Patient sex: M
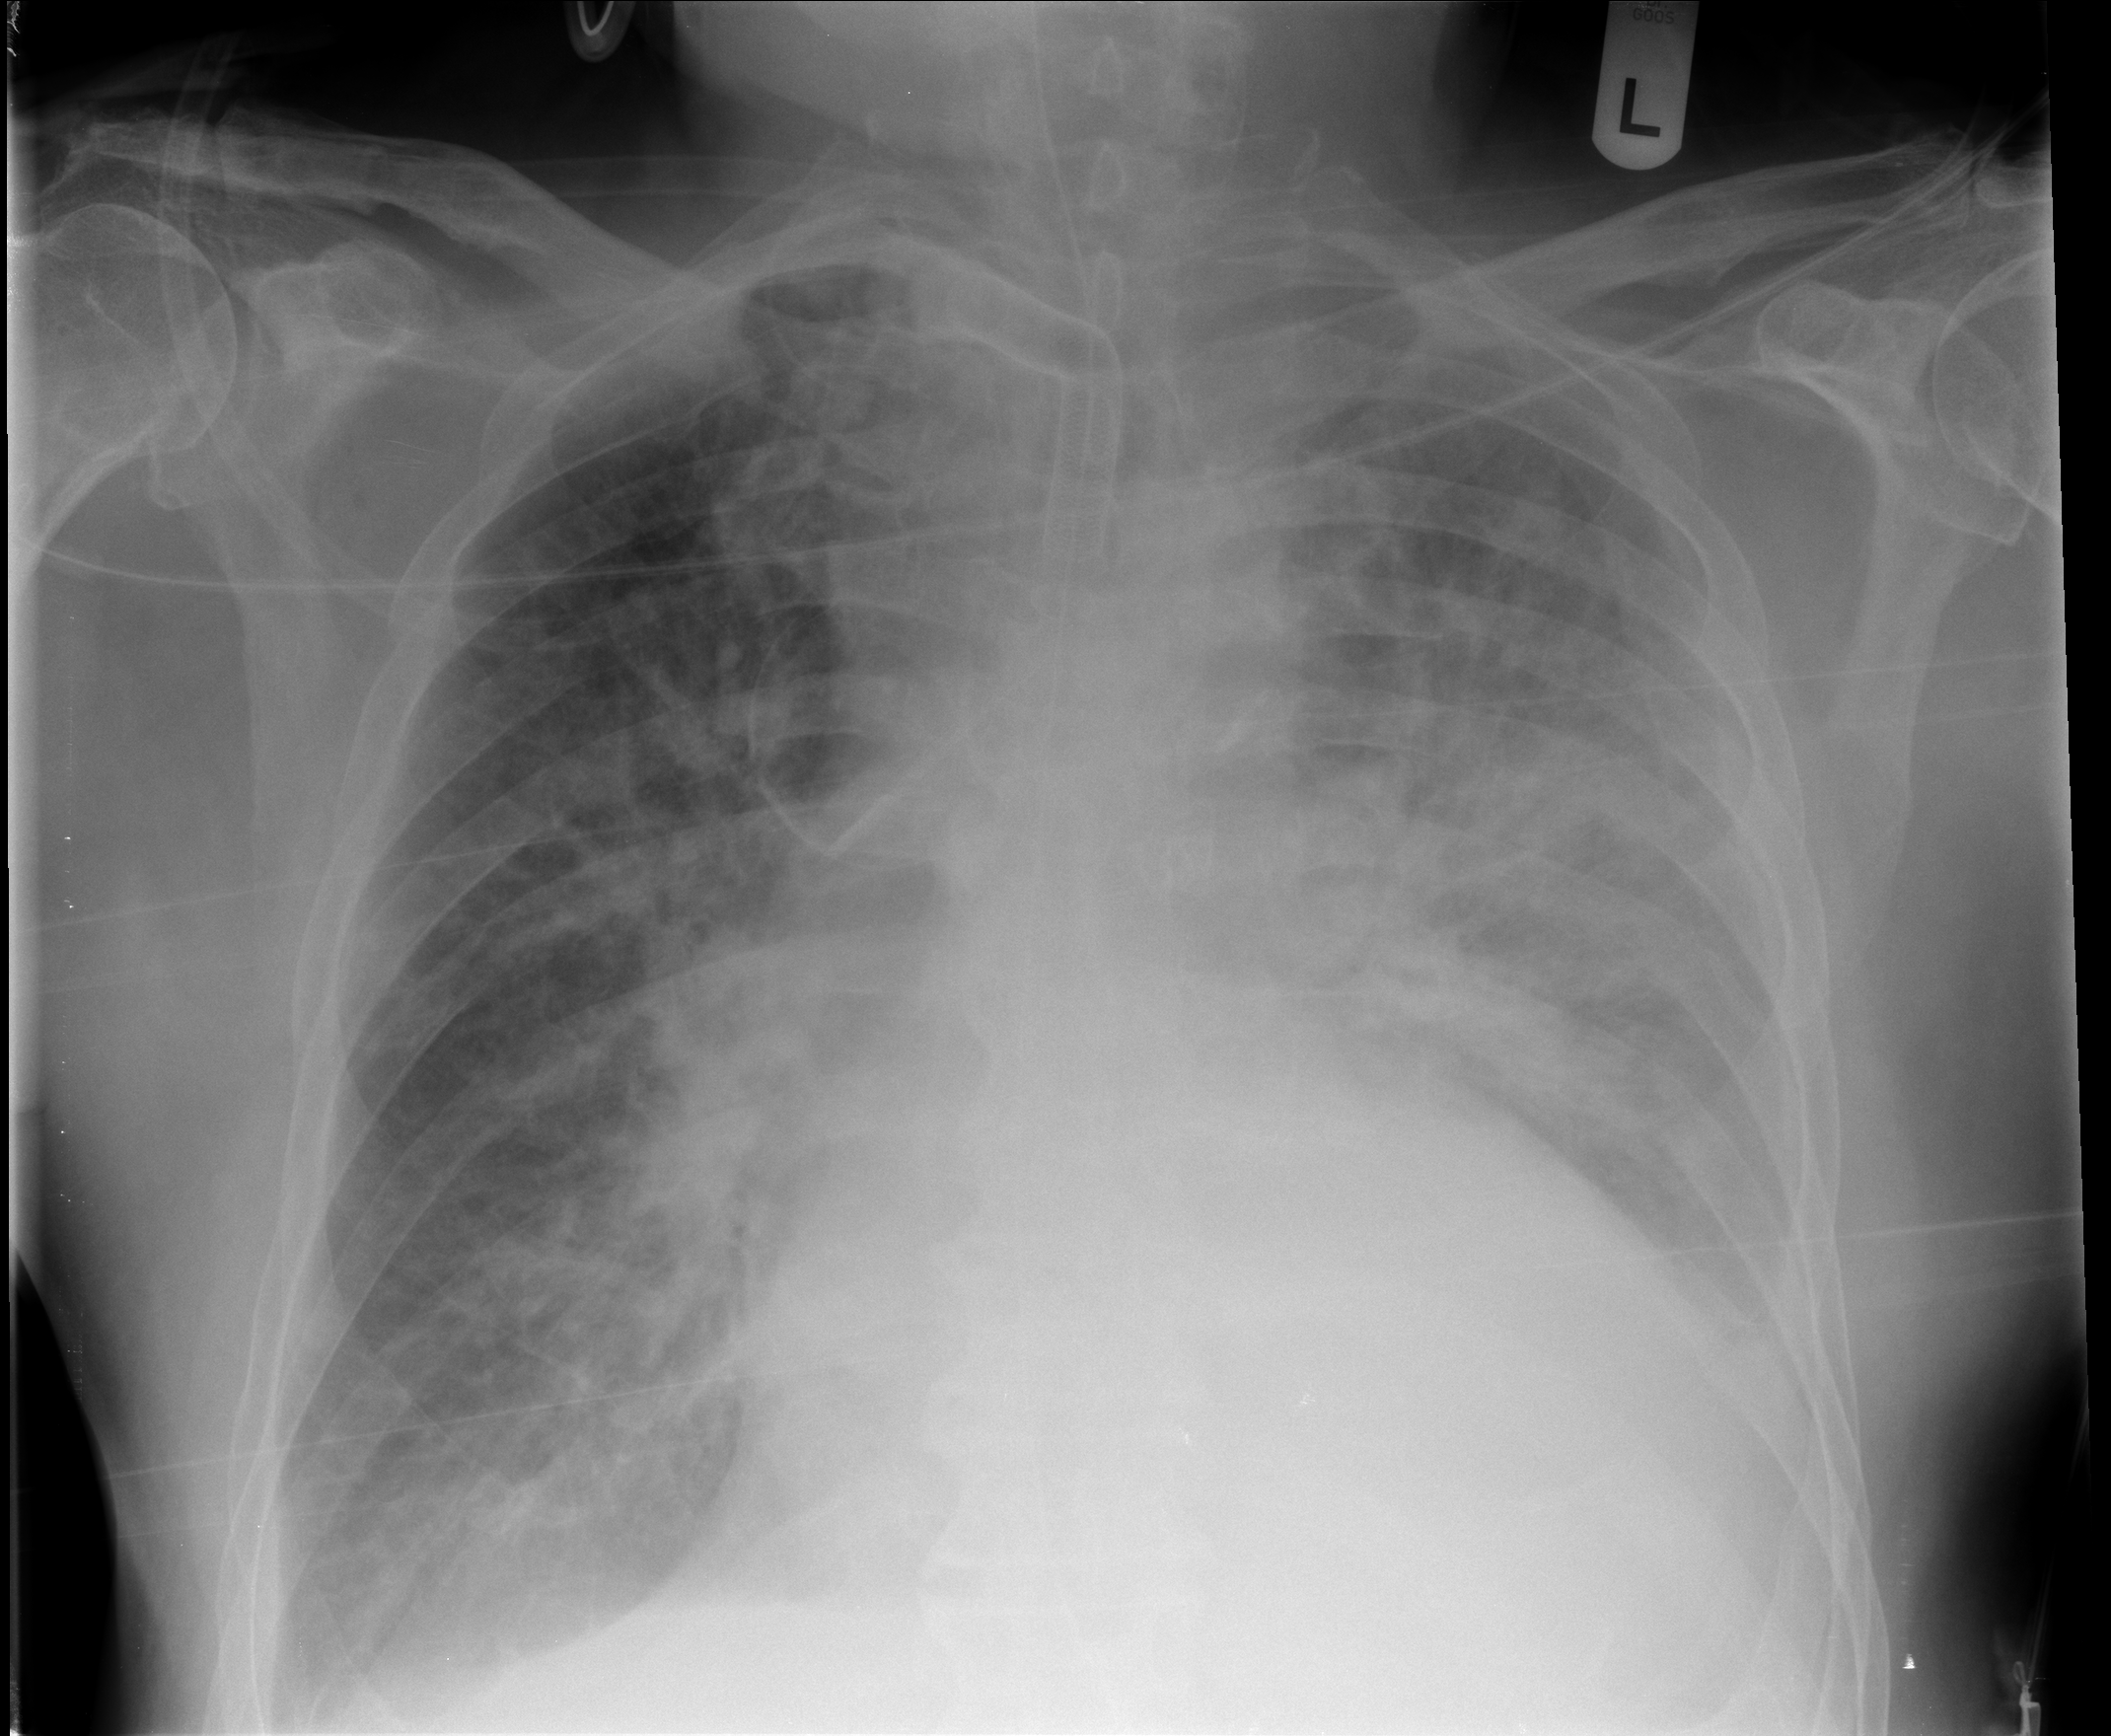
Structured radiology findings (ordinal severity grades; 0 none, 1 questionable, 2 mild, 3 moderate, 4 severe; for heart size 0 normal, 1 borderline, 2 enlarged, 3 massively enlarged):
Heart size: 2
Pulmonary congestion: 2
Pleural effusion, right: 1
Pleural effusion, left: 2
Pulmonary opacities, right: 3
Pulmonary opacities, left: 4
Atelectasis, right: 2
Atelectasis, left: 3